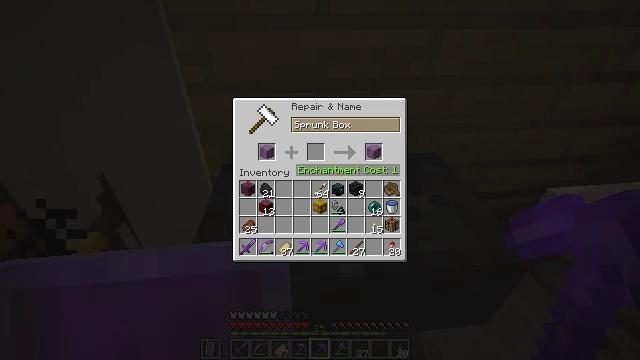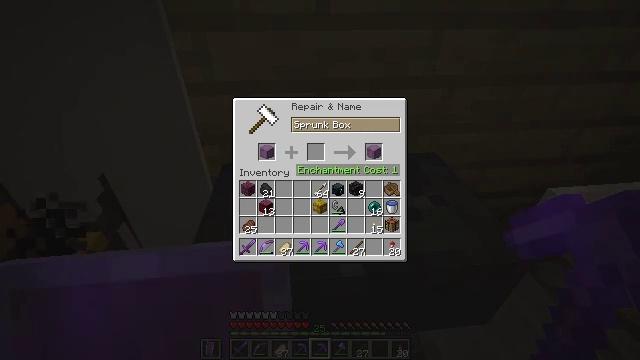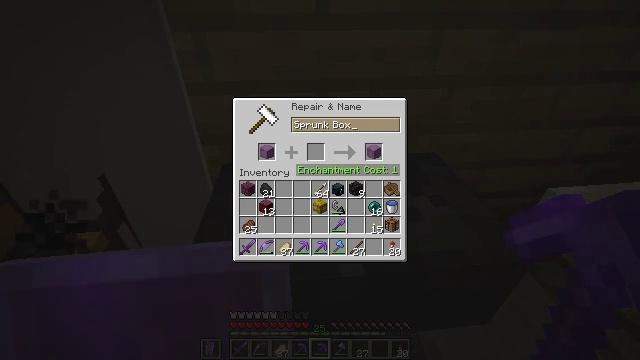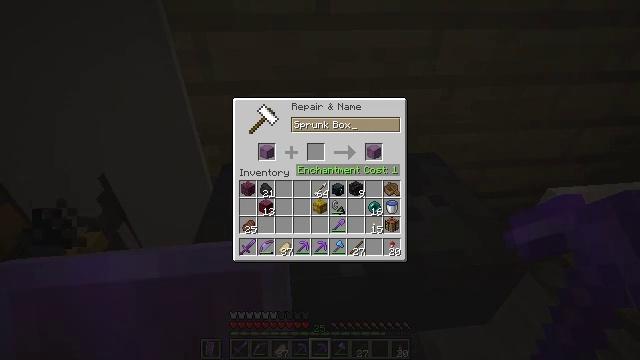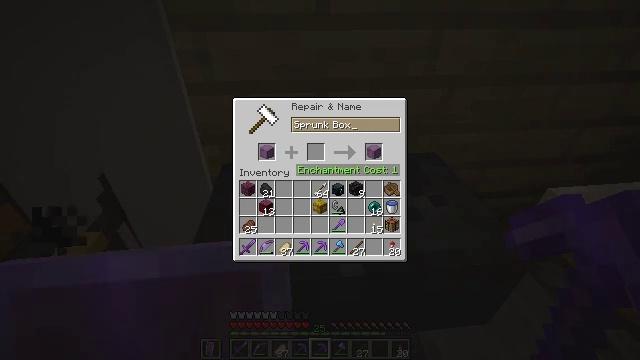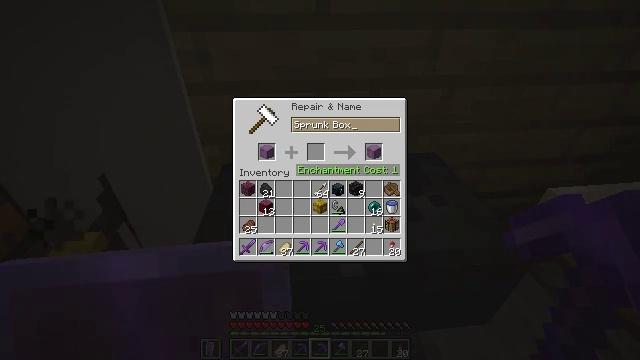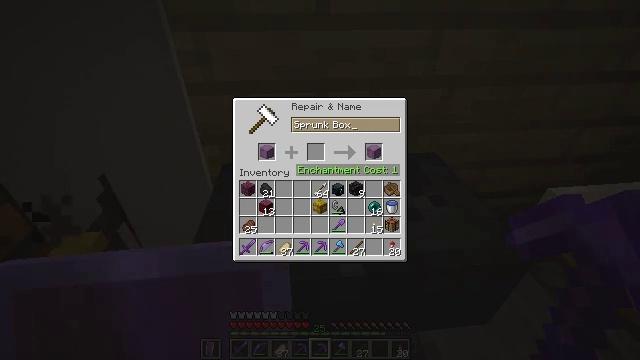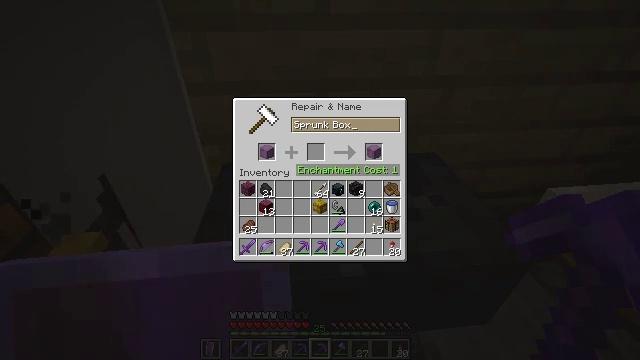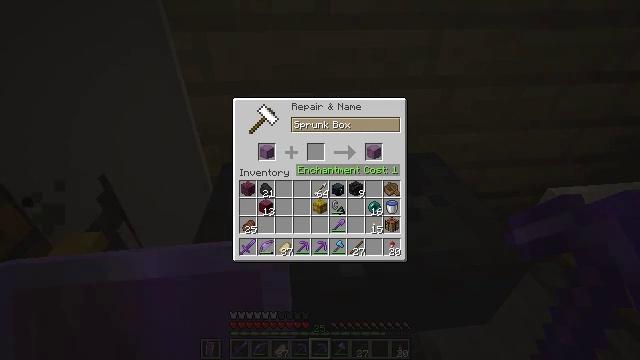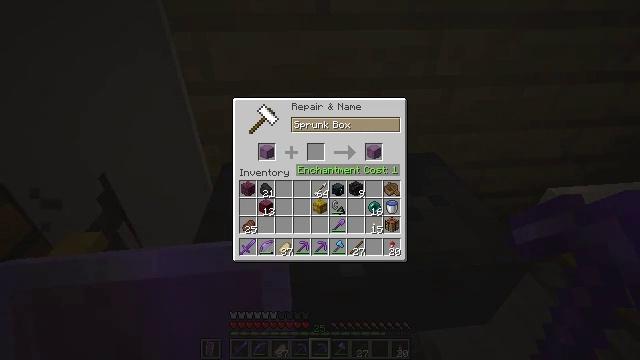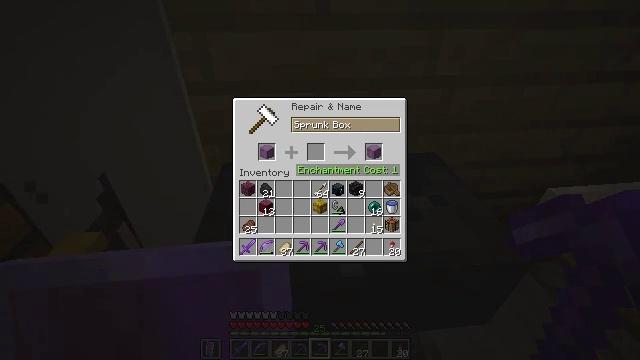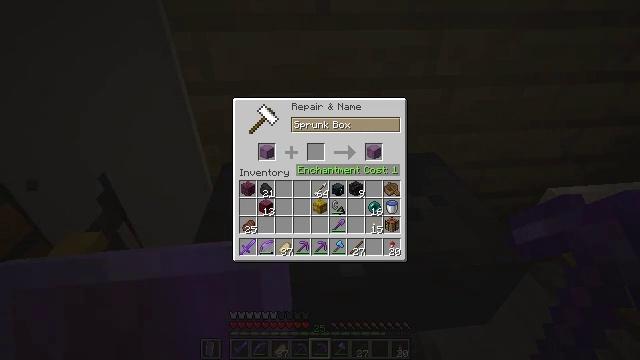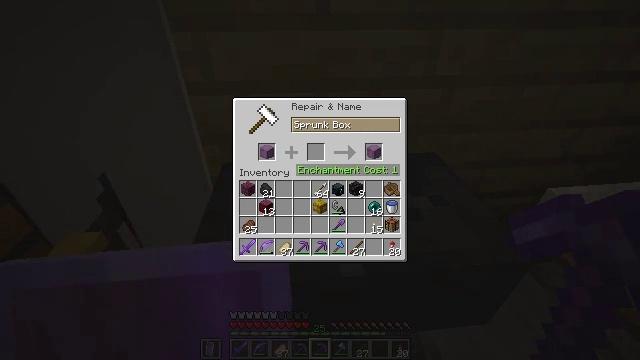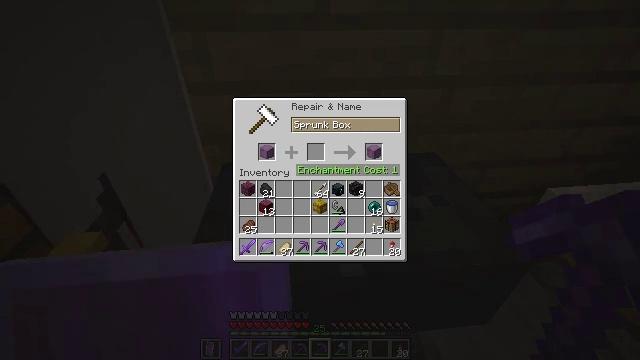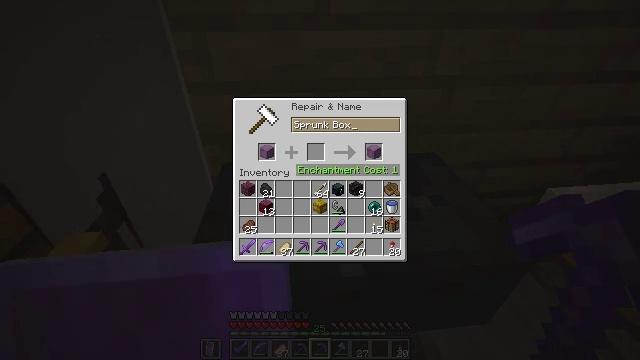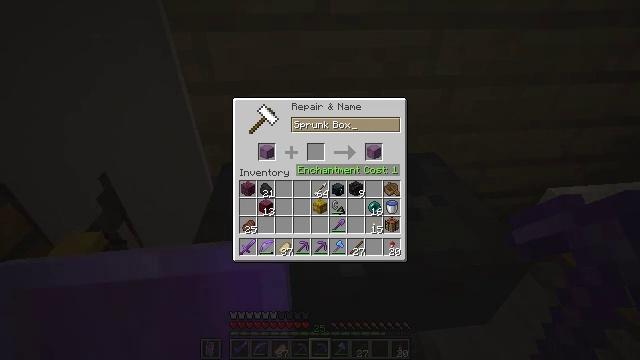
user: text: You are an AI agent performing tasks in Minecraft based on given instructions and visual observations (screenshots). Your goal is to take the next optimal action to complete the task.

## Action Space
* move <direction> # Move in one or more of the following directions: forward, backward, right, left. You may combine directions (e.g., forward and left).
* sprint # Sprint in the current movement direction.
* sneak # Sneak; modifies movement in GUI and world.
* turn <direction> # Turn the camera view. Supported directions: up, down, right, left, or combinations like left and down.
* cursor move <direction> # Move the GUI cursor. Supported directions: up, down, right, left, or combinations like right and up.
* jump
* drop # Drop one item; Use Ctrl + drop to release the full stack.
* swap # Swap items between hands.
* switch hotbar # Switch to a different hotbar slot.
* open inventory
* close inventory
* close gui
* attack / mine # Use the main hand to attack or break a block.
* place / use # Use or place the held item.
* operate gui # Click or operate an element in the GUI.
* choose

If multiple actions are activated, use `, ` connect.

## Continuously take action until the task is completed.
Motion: motion action
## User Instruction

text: Craft magenta dye.
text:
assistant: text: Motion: no_op
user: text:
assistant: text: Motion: no_op
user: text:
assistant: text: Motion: no_op
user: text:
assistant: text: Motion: no_op
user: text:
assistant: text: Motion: no_op
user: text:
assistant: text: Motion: no_op
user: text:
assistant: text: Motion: no_op
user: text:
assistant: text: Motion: no_op
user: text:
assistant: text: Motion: no_op
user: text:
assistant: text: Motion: no_op
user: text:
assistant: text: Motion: no_op
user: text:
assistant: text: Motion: no_op
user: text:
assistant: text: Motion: no_op
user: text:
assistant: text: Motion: no_op
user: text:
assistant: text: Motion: no_op
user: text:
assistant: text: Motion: no_op
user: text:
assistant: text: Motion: no_op
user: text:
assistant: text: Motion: no_op
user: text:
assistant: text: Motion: no_op
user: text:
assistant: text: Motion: no_op
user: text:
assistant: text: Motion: no_op
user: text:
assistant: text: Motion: no_op
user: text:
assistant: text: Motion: no_op
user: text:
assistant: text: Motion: no_op
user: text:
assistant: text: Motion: no_op
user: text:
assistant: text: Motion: no_op
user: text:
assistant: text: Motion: no_op
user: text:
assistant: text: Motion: no_op
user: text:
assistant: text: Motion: no_op
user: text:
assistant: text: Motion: no_op